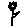
Label: flower